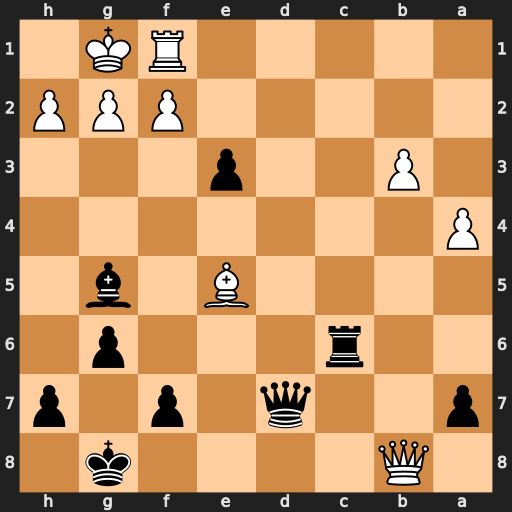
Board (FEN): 1Q4k1/p2q1p1p/2r3p1/4B1b1/P7/1P2p3/5PPP/5RK1
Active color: b
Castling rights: -
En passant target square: -
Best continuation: Rc8 Qb5 Qxb5